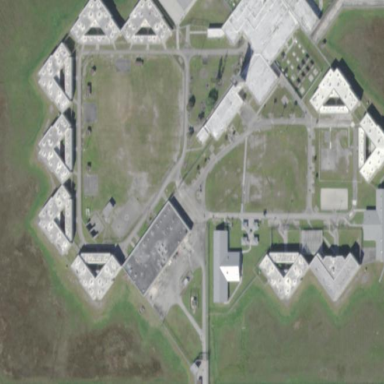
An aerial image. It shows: Prison.